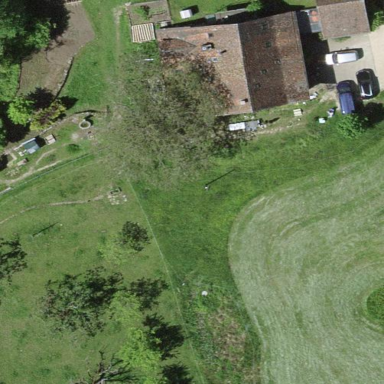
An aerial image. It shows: Farmyard area.